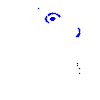
Particle: kaon